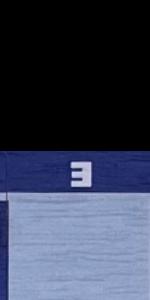
Label: Empty